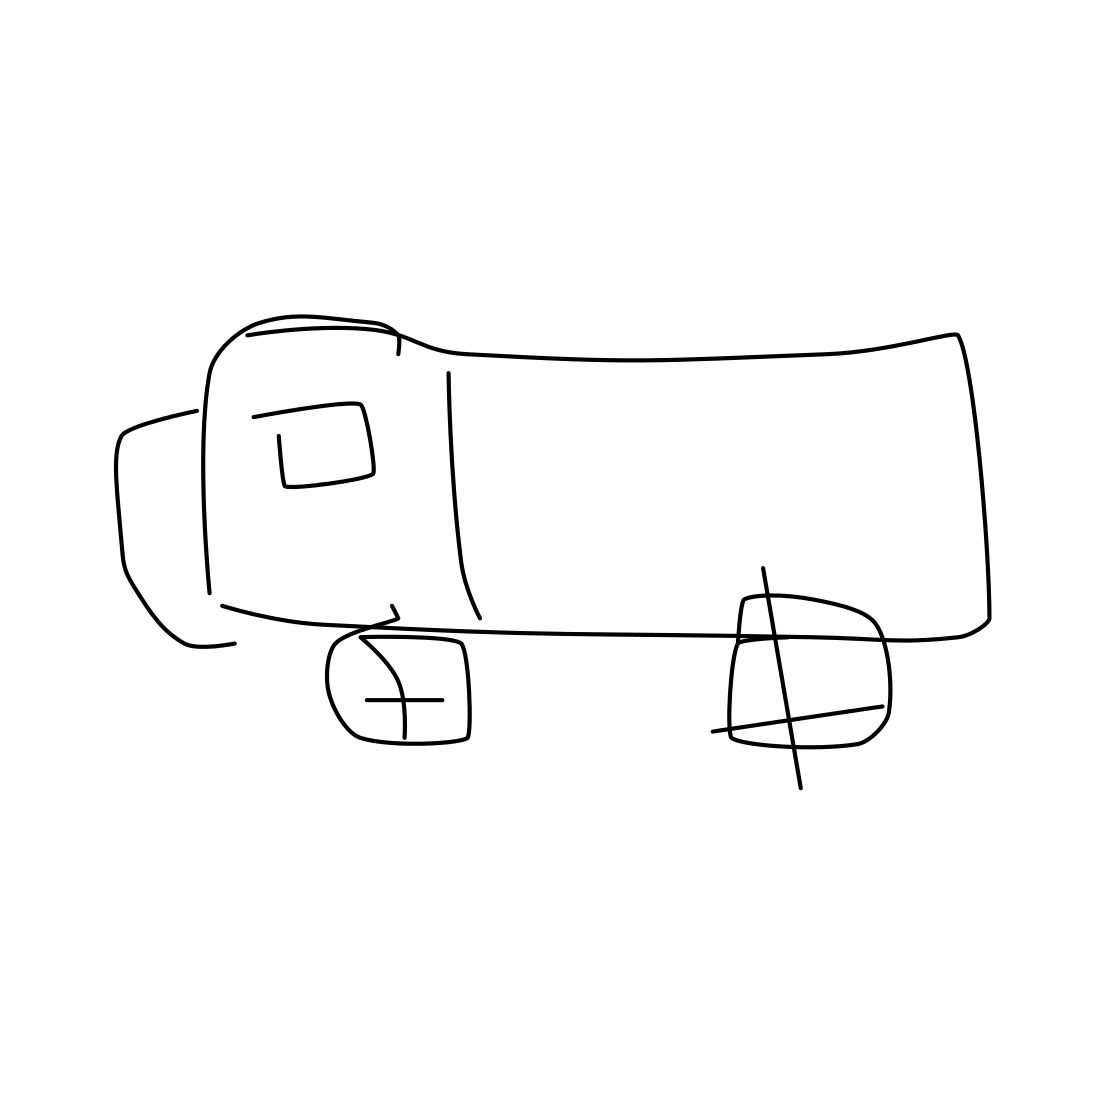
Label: van